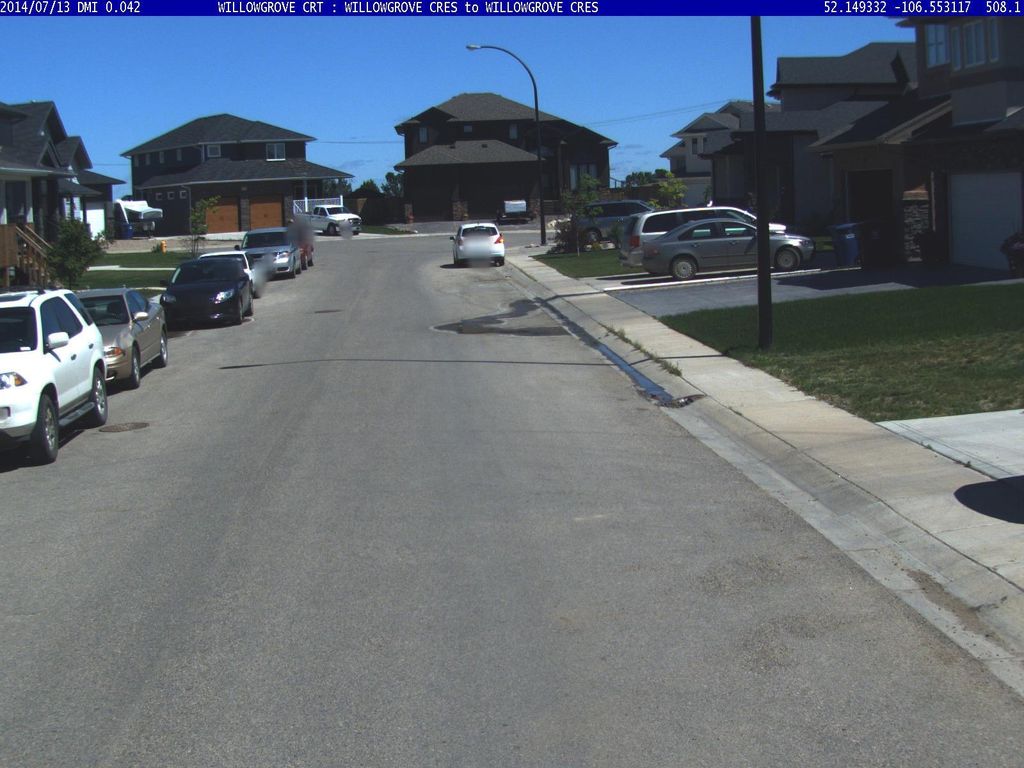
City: saskatoon